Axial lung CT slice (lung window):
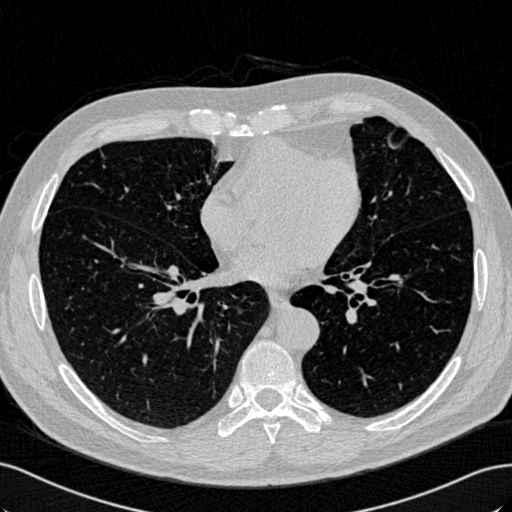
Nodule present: no